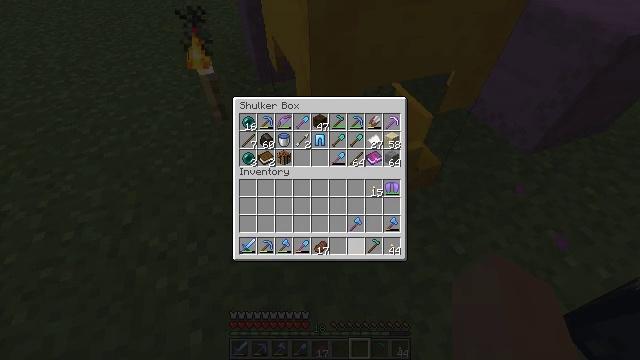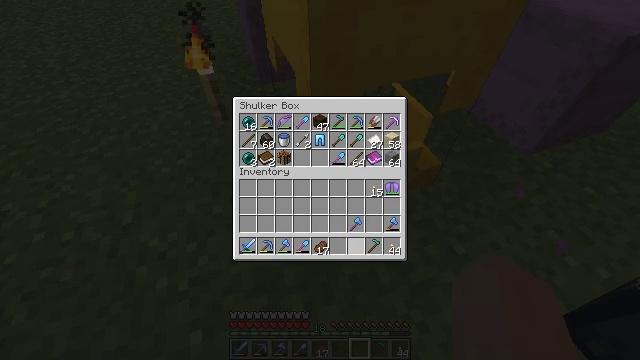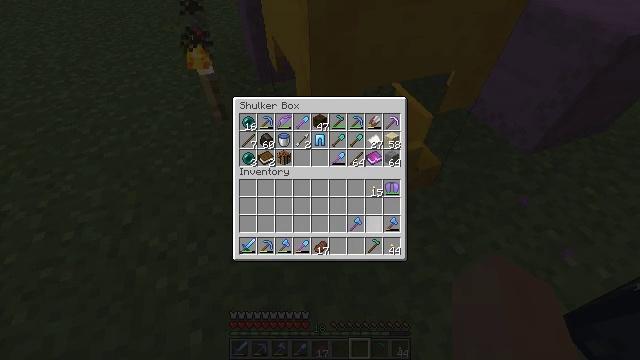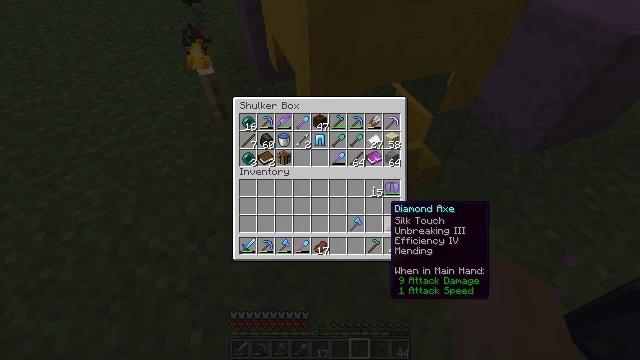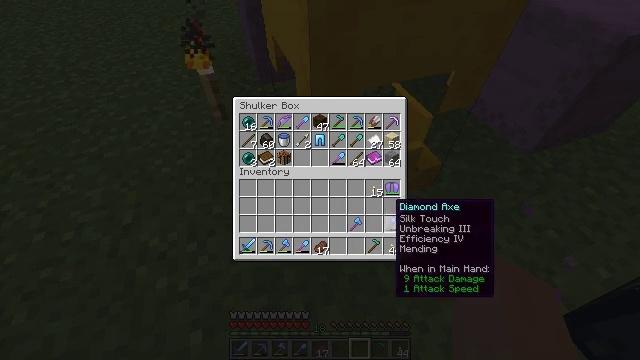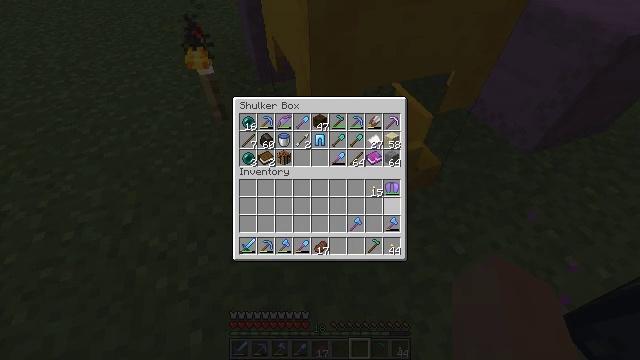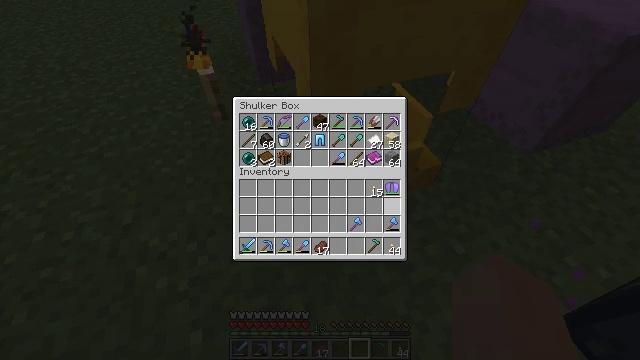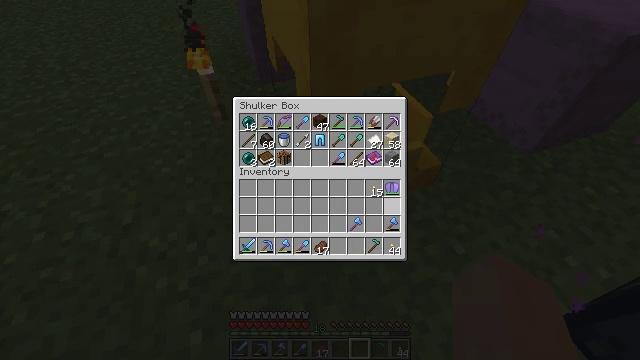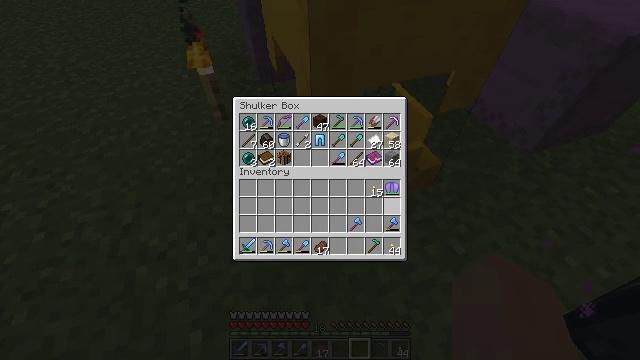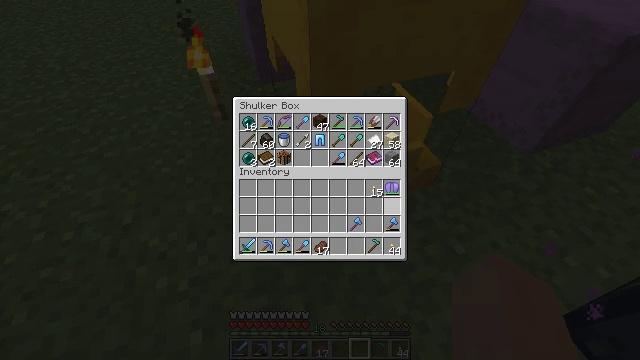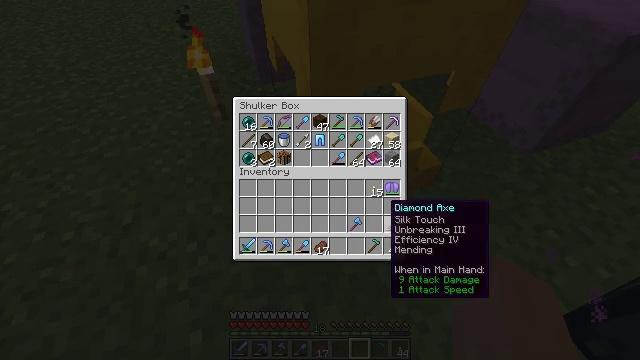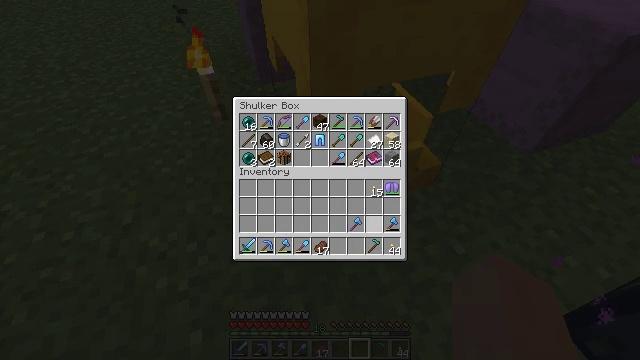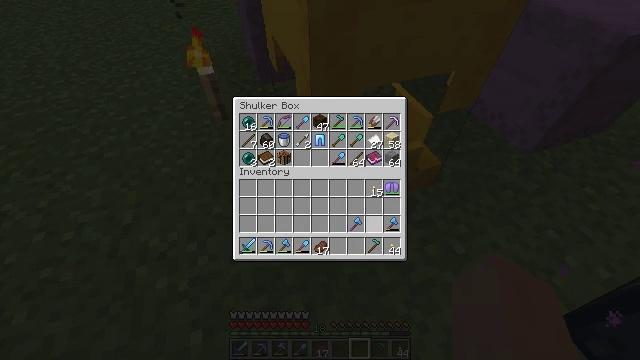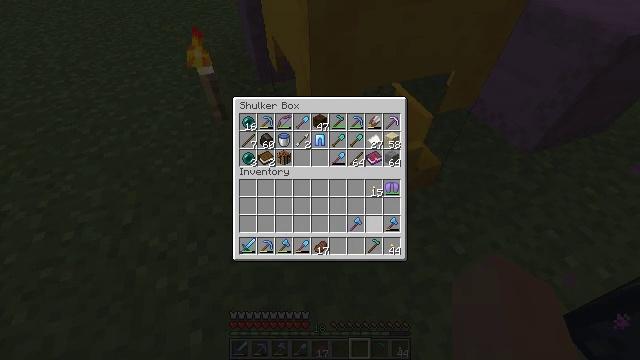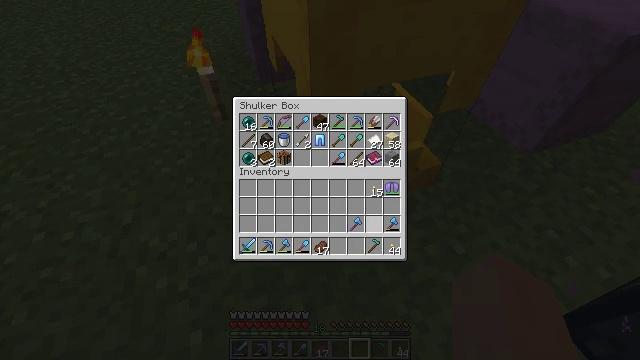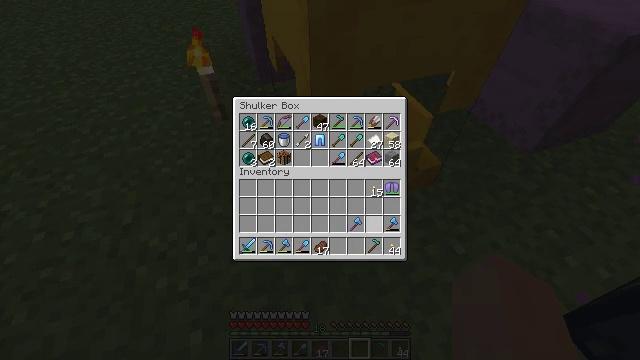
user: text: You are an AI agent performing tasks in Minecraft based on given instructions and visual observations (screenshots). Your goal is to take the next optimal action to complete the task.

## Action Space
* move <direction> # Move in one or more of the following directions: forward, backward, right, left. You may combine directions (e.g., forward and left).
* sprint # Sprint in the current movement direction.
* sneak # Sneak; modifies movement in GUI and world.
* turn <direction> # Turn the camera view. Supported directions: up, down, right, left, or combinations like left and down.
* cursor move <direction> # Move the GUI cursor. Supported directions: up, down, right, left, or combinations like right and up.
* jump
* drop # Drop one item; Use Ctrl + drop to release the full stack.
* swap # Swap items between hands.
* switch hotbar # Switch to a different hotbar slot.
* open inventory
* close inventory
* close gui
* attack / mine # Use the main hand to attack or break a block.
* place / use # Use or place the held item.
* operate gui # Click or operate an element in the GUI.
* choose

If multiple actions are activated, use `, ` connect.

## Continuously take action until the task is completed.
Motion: motion action
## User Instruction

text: Attack the yellow shulker box to pick it up.
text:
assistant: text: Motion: no_op
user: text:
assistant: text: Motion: cursor move right and up
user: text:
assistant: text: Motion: cursor move right and up
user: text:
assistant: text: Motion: no_op
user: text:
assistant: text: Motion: no_op
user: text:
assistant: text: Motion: no_op
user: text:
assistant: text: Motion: no_op
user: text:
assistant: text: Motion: no_op
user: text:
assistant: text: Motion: no_op
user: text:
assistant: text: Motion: cursor move left
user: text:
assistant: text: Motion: no_op
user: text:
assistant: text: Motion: no_op
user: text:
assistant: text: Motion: no_op
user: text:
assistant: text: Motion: no_op
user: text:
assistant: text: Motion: no_op
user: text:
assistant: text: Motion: no_op
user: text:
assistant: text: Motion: no_op
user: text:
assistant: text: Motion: no_op
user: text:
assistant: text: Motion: cursor move right
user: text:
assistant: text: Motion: cursor move right
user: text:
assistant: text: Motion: no_op
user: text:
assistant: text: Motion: no_op
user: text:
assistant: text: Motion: cursor move left
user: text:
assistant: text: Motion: no_op
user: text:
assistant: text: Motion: cursor move right
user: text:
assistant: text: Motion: cursor move right
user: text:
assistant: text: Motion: cursor move right and up
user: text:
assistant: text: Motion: cursor move left and up
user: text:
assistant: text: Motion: cursor move left
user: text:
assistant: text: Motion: no_op